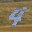
Label: 4